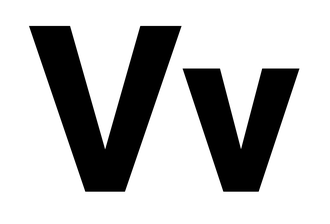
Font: Roboto_ExtraBold